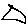
Label: triangle